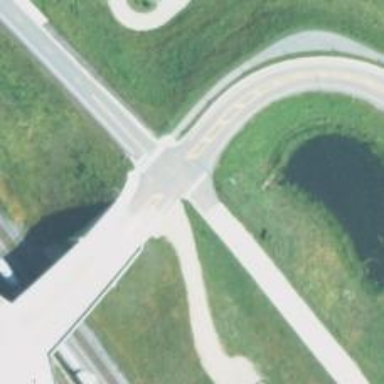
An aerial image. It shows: Marked asphalt cycleway crossing.